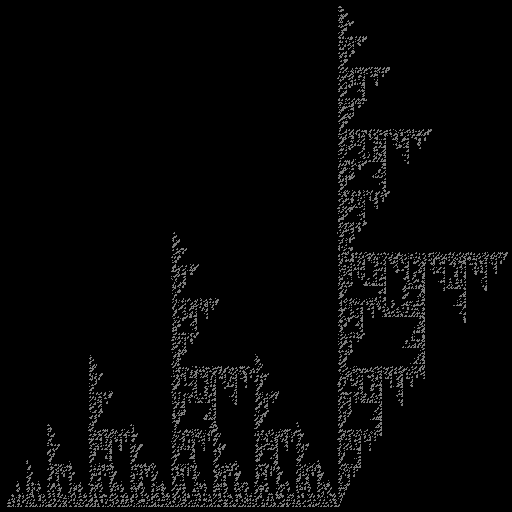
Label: binary